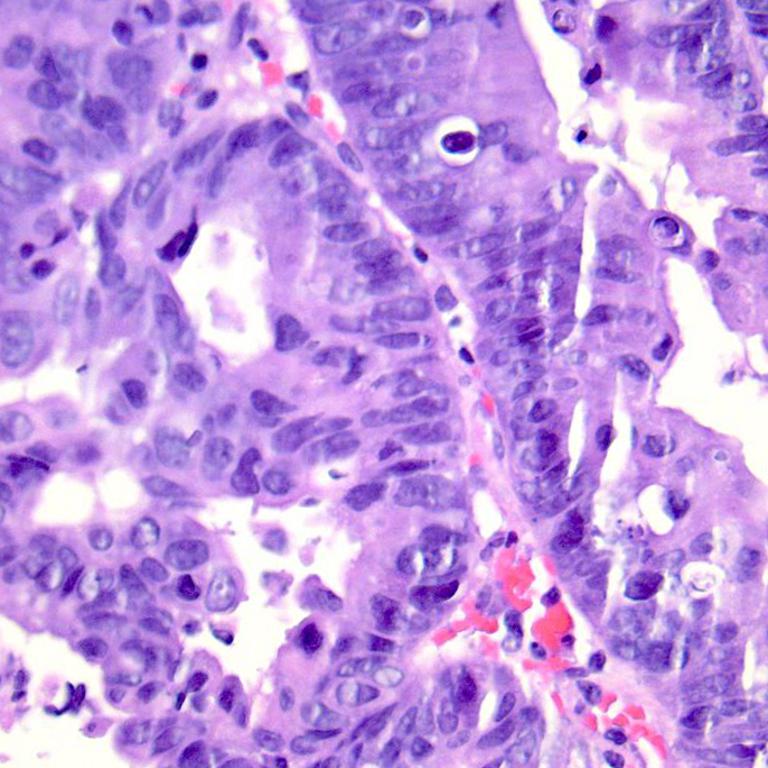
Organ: colon
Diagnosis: adenocarcinomas